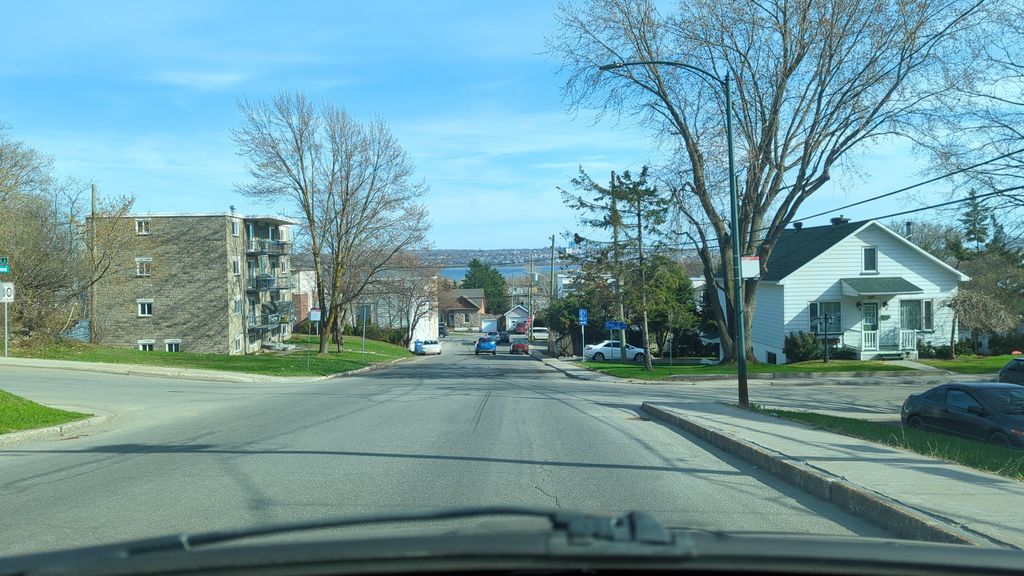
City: quebec_city